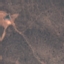
Label: HerbaceousVegetation